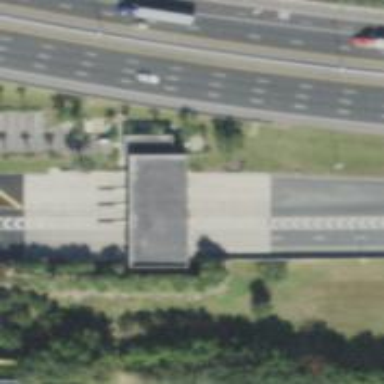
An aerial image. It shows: Toll gantry on the road.